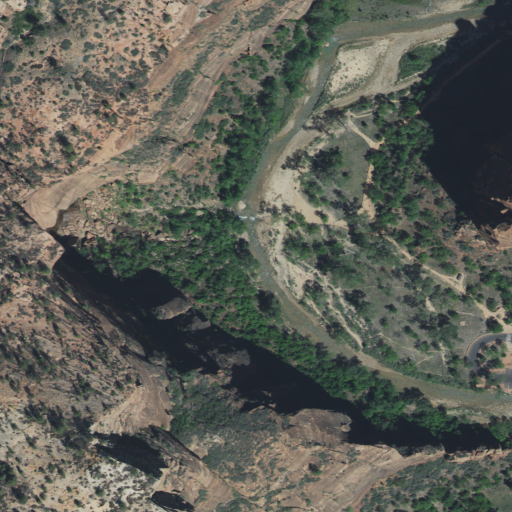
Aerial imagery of valley in Utah named Telephone Canyon containing shrub, evergreen forest, woody wetlands, and open development